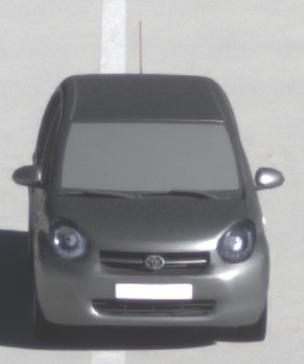
Make: Toyota
Model: Passo
Detailed model: Toyota Passo X Yururi
Model produced from: 2010
Model produced until: 2016
Doors: 5
Color: gray
Road condition: dry road
Daytime: morning or afternoon
Contrast: high contrast